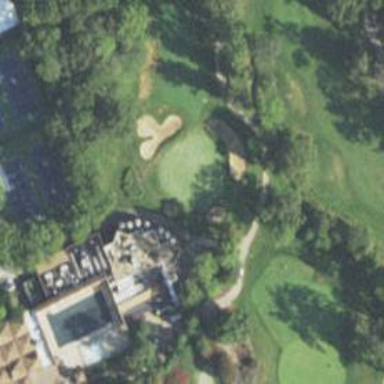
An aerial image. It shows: Golf hole.